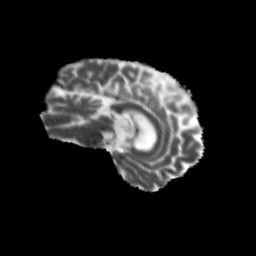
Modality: MD
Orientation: sagittal
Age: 75
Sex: male
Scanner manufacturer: siemens
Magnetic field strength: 3 T
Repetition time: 4.71 s
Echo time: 0.0906 s